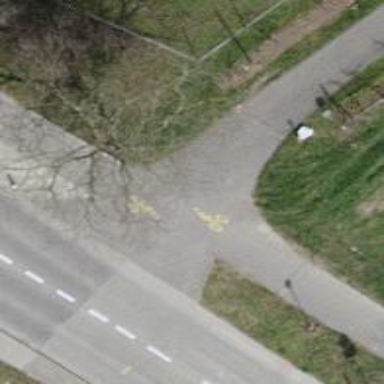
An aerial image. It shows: Asphalt cycleway.